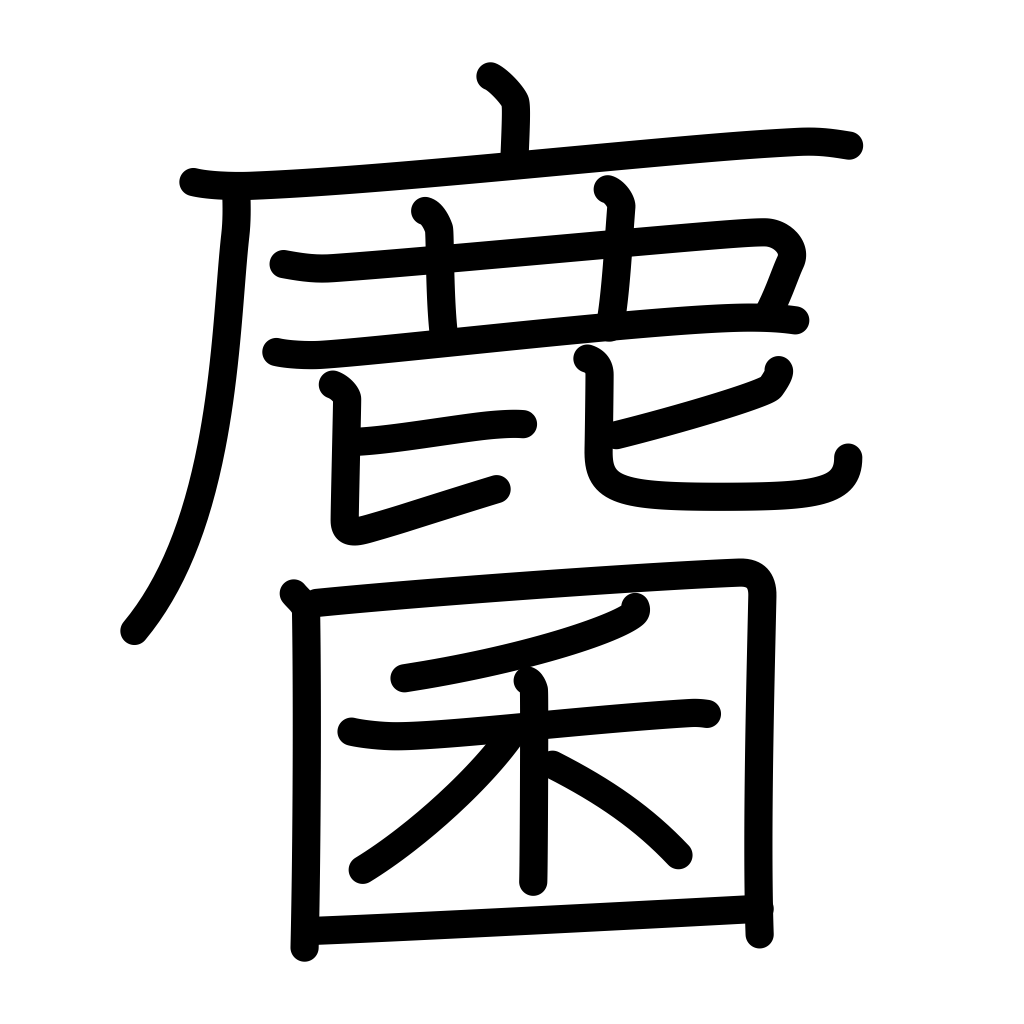
Meaning: roe deer